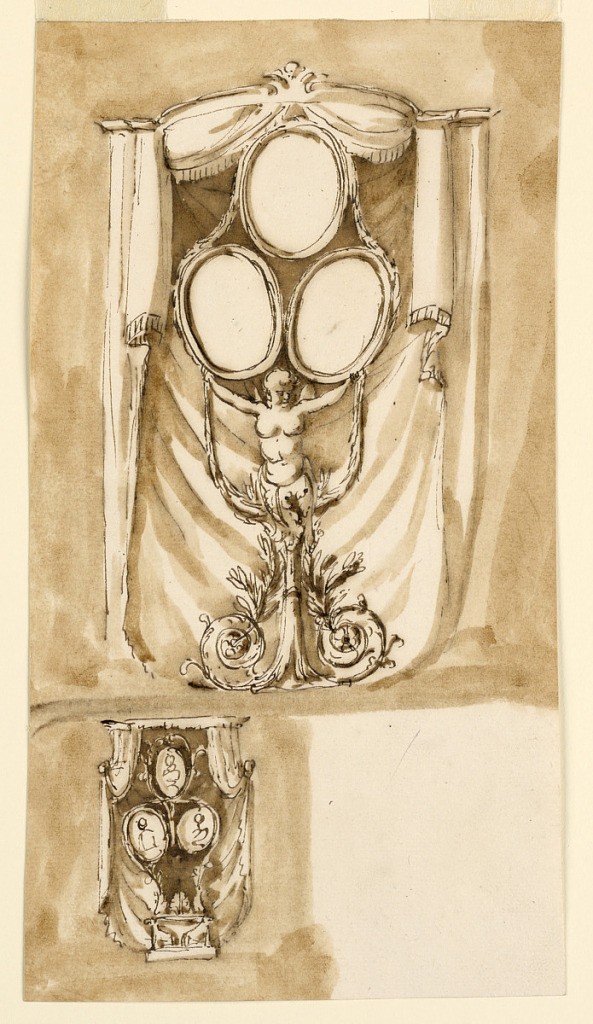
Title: Decoration for the marriage of Prince Paluzzo Altieri
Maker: Giuseppe Barberi, Italian, 1746–1809
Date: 1793
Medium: Pen and brown ink, brush and brown wash on off-white laid paper, lined
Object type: Drawing
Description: Above: a variation of 1901-39-1447. The curtain pole is partly convex and curved. The three frames are surrounded by a garland, hanging below, toward the center of the support. It consists of a winged female half-figure, standing upon a pole, with two spirals below, from which branches rise. Below, at left: the curtain forms a kind of tent. In front of it is a pedestal, with two animals, shown in profile. From it rise two branches which support the three portraits in the usual disposition. Colored background.